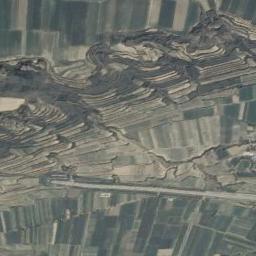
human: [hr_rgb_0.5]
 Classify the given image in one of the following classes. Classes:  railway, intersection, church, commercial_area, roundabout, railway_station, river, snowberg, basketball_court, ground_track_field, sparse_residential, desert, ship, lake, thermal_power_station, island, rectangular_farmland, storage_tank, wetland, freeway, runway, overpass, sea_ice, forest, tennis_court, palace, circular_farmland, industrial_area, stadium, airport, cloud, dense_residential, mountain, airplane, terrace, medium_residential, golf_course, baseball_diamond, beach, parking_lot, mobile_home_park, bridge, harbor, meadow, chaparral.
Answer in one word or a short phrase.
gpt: terrace